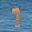
Label: 9